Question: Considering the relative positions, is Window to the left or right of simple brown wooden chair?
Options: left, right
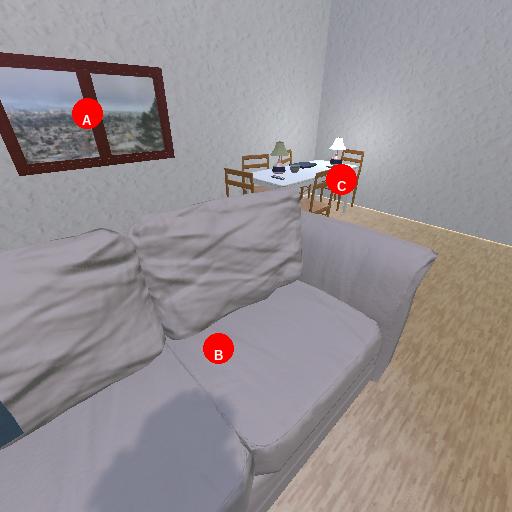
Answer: left